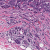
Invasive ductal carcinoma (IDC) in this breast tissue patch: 1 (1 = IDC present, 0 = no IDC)